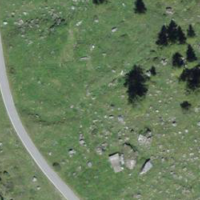
EUNIS habitat code: 31
Species observed at this site:
Dactylorhiza sambucina